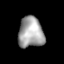
Tissue: lung
Cell type: Epithelial cells
Senescence score: 0.1967
Nuclear area (px): 765
Mean DAPI intensity: 161.682